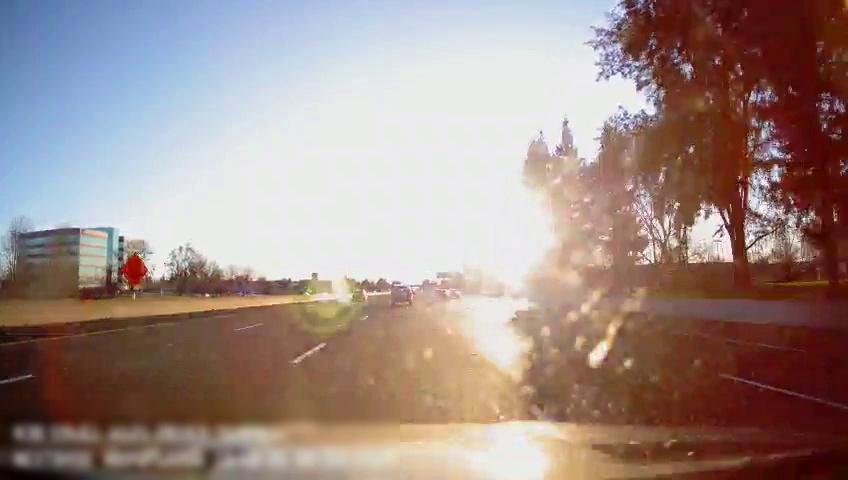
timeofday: Day
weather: Sunny
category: Drivable Space
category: Vehicles | Car
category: Vehicles | Truck
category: Vehicles | Car
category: Vehicles | Car
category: Lanes | Alternate Lane
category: Lanes | Alternate Lane
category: Lanes | Current Lane
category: Lanes | Current Lane
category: Lanes | Alternate Lane
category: Lanes | Alternate Lane
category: Traffic | Signs
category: Traffic | Signs